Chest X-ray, PA view. Patient: 63 years old, sex M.
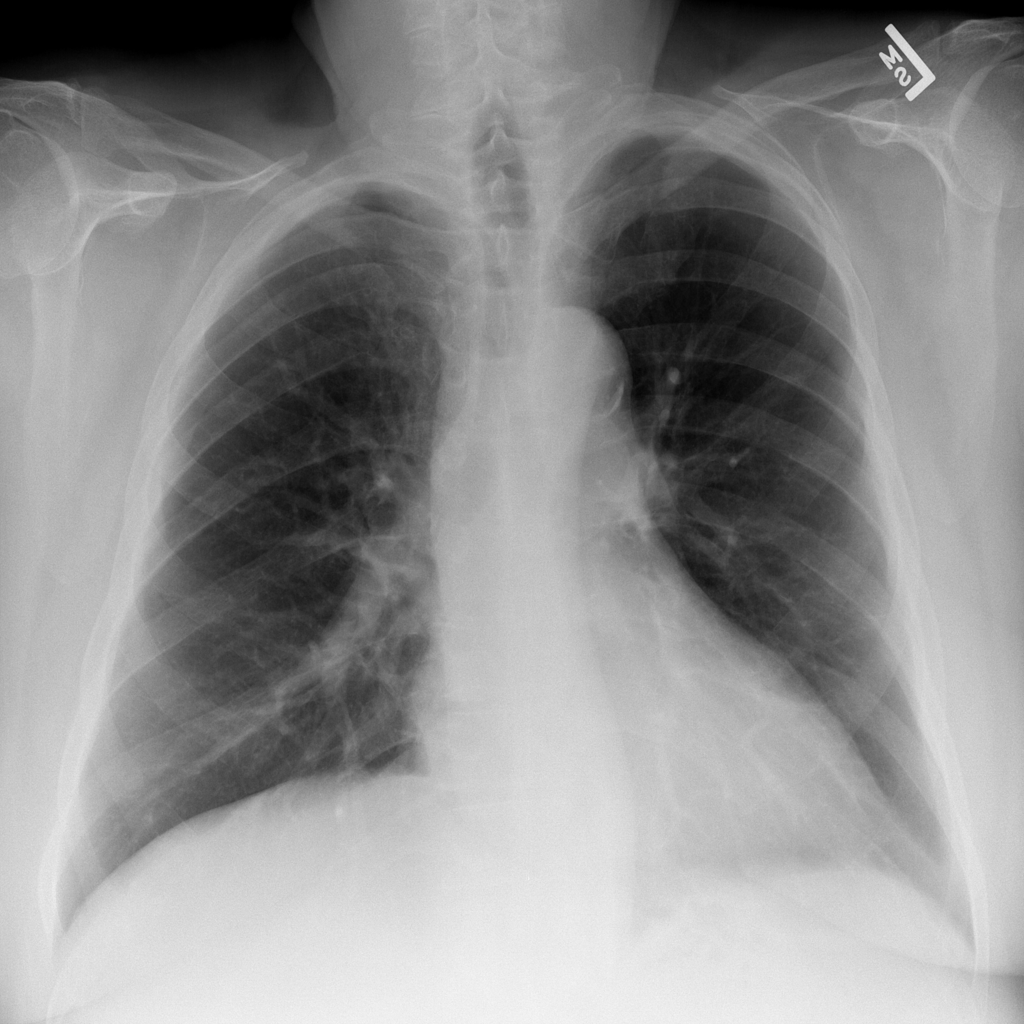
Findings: No Finding